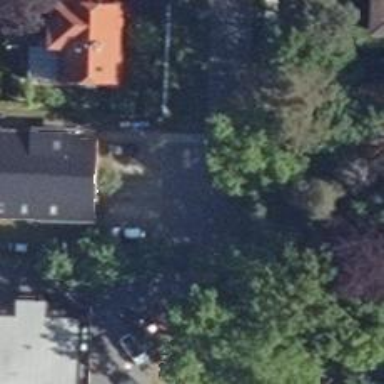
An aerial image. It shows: Residential road with asphalt surface and sidewalk on the left side.